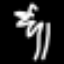
Label: palm tree